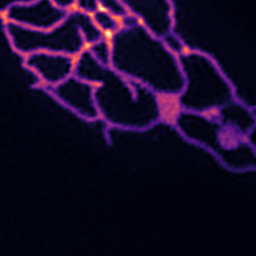
Label: Super-resolution ER image